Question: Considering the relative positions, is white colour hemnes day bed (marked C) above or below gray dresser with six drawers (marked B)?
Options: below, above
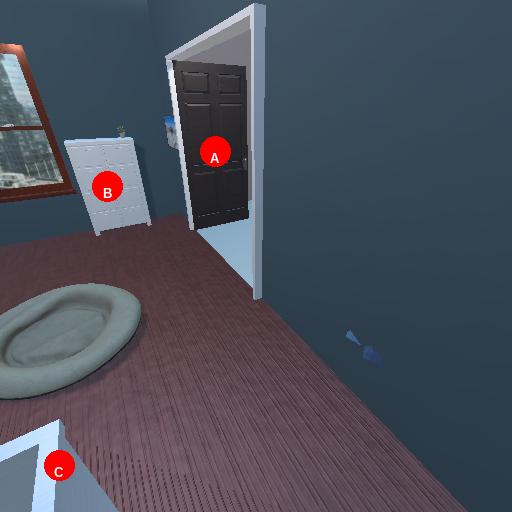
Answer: below